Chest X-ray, PA view. Patient: 47 years old, sex M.
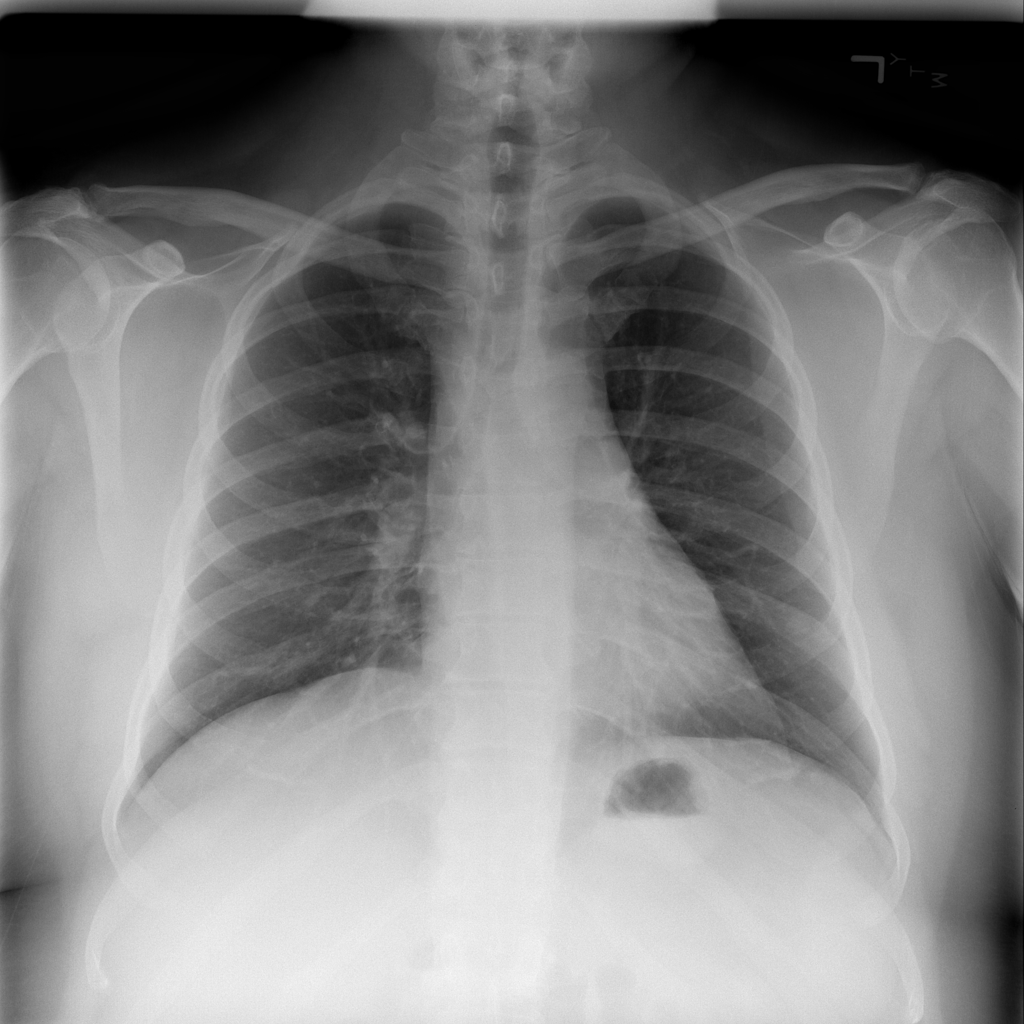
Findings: No Finding